Interaction volume radius: 5 \u00c5
Interaction volume height: 30 \u00c5
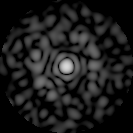
Disorder parameter: 0.7914